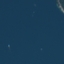
Label: SeaLake